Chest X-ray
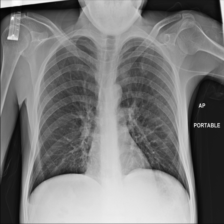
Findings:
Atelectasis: negative
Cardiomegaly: negative
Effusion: negative
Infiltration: negative
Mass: negative
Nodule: negative
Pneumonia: negative
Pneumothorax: negative
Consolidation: negative
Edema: negative
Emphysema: negative
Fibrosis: negative
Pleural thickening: negative
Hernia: negative